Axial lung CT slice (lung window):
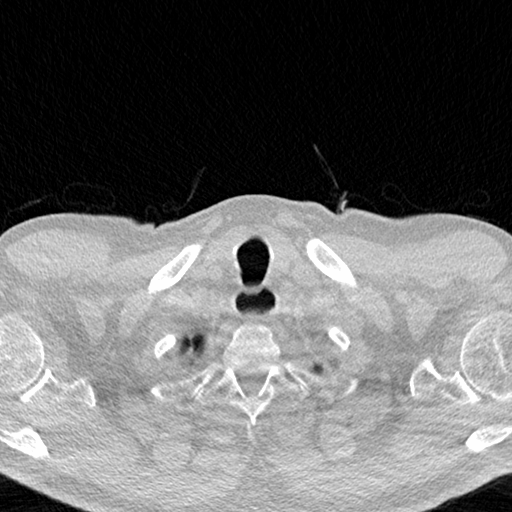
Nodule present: no